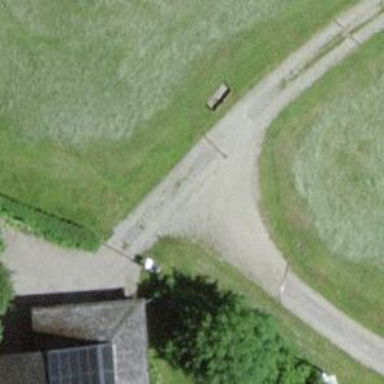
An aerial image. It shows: Driveway with grass paver surface.